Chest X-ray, AP view. Patient: 35 years old, sex F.
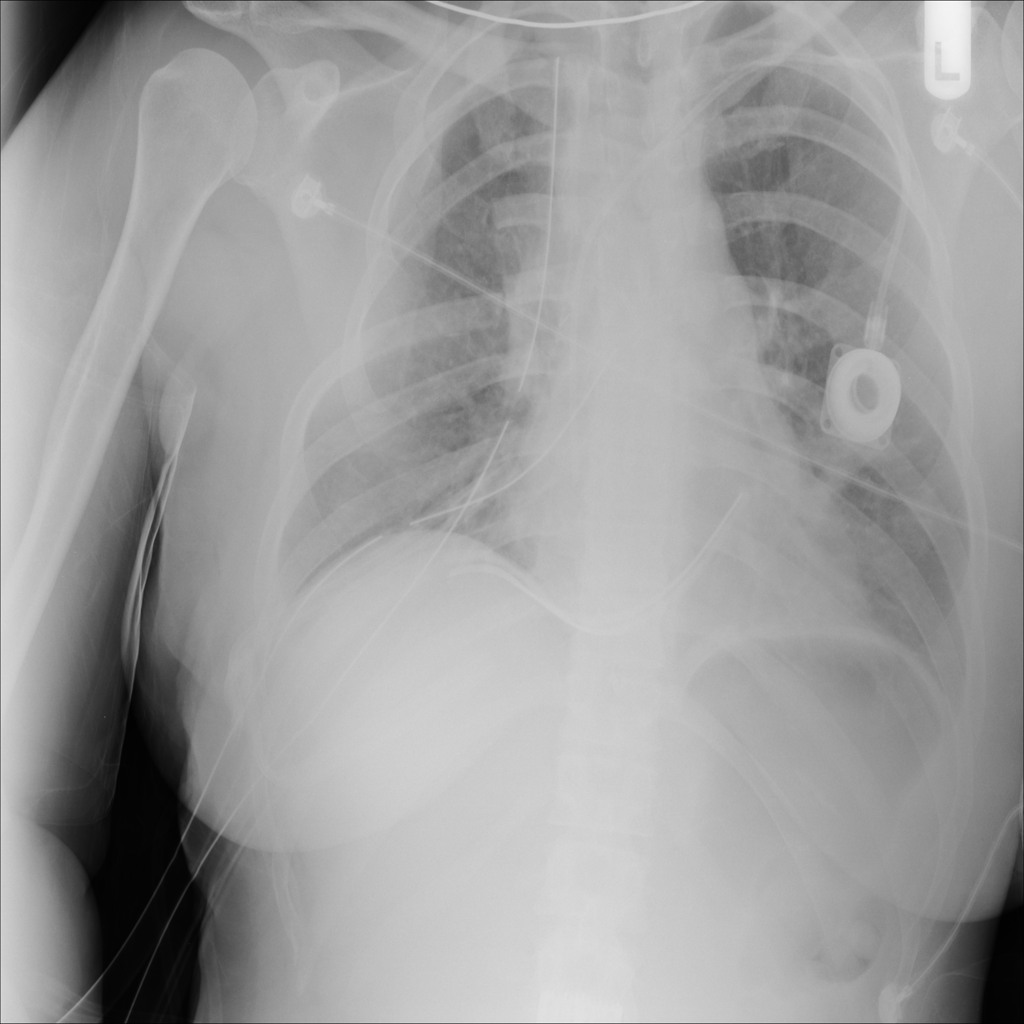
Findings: No Finding